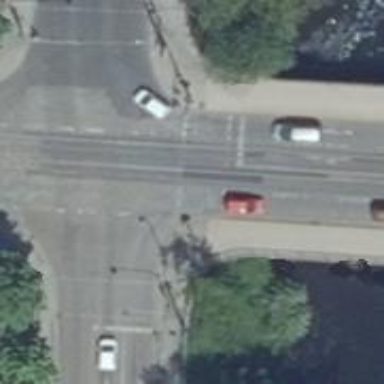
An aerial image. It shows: Traffic signals at road crossing.